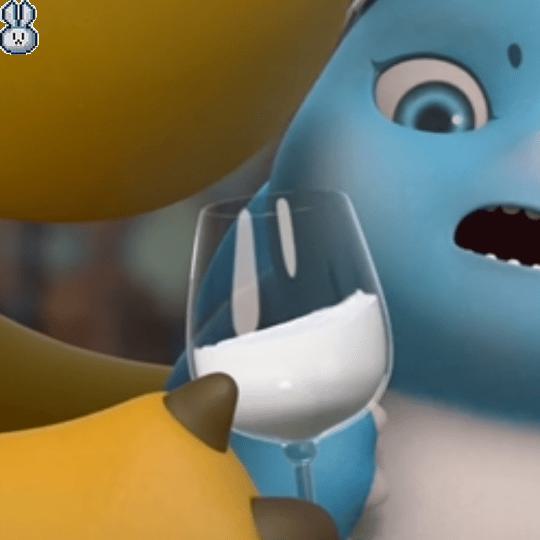
Label: nailong